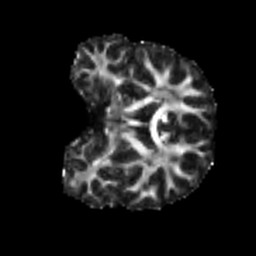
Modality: FA
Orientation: coronal
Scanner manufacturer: siemens
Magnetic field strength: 3 T
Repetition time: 4 s
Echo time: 0.0594 s